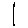
Label: line